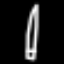
Label: pencil